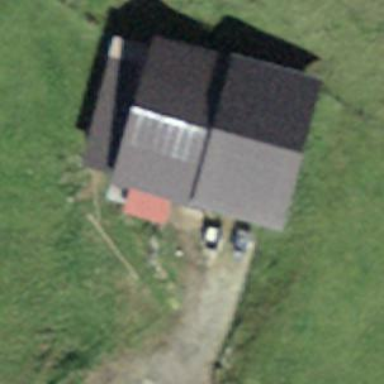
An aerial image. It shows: Farm auxiliary building.